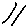
Label: line